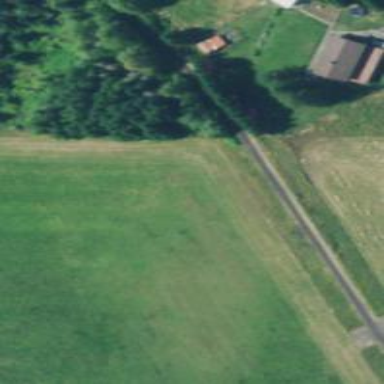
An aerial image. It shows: Asphalt cycleway beside abandoned railway.